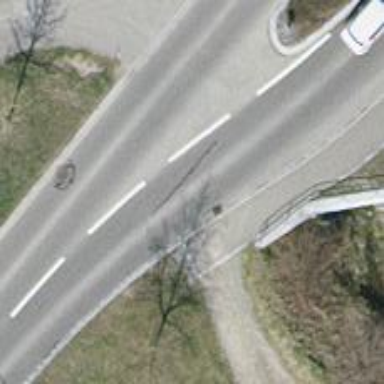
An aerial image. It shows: Secondary road.